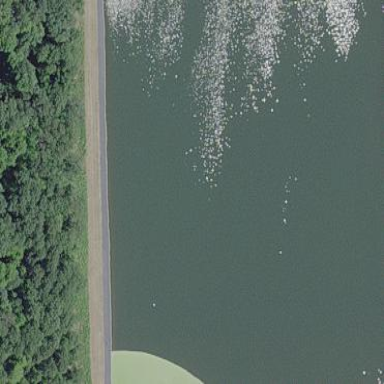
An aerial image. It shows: Body of wastewater.